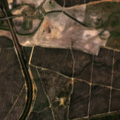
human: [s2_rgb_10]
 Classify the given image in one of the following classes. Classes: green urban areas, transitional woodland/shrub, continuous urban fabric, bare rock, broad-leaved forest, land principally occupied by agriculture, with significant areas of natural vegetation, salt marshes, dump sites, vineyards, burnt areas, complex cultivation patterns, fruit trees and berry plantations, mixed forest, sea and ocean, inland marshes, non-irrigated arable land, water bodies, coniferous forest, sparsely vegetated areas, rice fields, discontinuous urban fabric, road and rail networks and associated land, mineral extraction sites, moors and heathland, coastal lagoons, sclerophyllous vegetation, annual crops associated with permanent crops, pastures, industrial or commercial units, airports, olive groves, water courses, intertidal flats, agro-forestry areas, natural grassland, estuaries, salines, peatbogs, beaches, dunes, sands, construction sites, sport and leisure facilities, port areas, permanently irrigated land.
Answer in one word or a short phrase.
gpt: continuous urban fabric